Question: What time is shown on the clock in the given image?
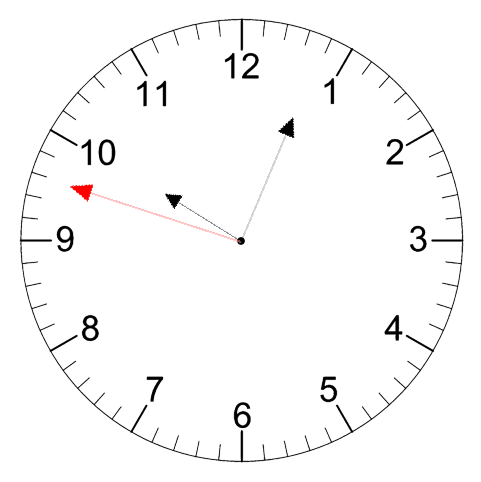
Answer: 10:03:48